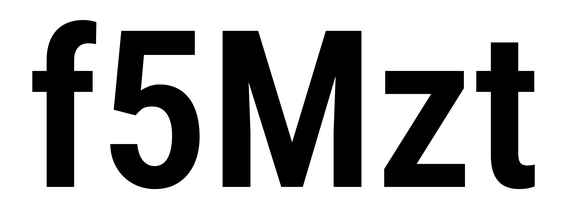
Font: Roboto_Condensed_SemiBold